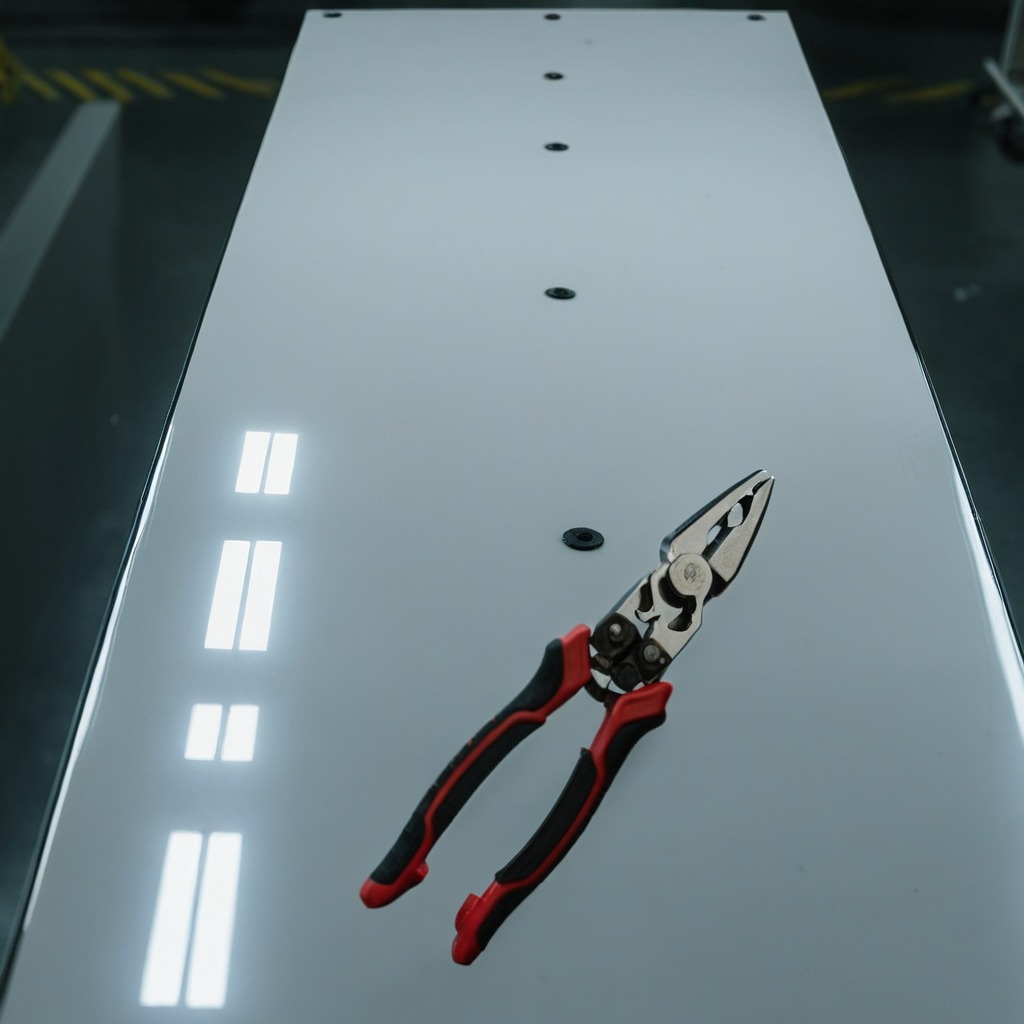
A plier is lying on the high-gloss table in the ship maintenance bay.